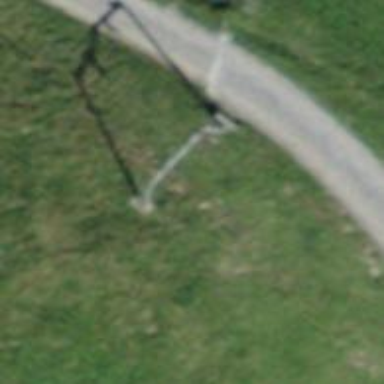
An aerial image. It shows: Pylon used for aerialway.